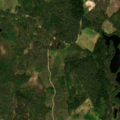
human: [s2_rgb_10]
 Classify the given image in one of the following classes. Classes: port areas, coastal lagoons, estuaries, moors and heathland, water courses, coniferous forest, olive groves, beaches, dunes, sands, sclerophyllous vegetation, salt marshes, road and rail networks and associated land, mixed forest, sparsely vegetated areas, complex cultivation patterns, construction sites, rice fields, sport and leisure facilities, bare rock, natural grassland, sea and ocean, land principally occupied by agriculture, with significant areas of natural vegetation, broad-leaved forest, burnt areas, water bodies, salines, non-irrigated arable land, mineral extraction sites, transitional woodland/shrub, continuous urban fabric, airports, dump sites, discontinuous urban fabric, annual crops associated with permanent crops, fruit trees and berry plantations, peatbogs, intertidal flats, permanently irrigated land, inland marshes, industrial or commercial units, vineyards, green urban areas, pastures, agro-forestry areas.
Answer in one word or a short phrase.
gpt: coniferous forest